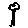
Label: tree